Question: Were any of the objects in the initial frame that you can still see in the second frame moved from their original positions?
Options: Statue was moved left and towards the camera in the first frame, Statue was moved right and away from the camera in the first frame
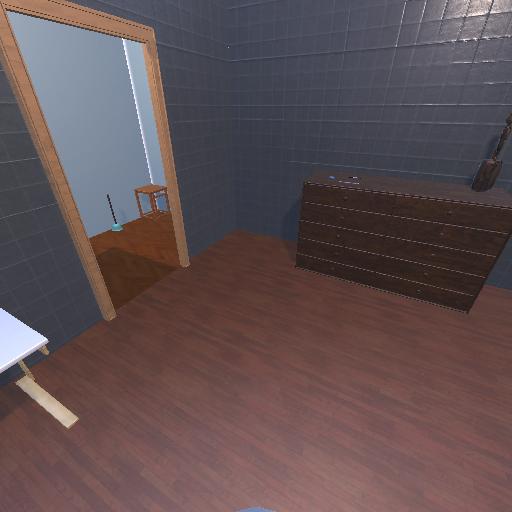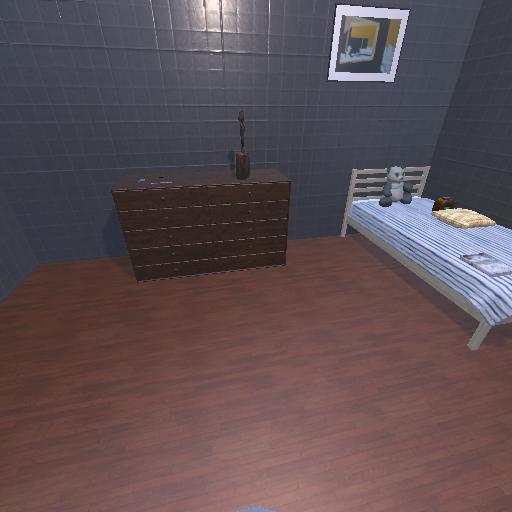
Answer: Statue was moved left and towards the camera in the first frame